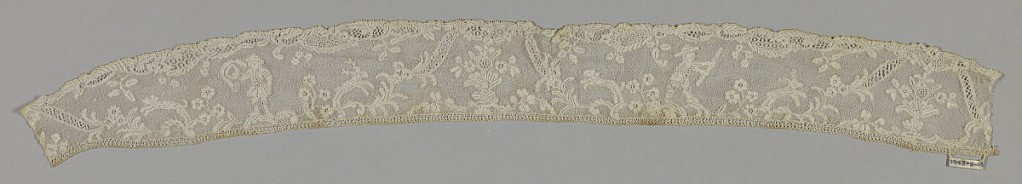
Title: Band
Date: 18th century
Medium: linen Technique: needle lace with ground of loop and twist with twist return
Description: Design of a hunter with gun, a man with horn, and four stags, all shown mixed with branches and flowers.